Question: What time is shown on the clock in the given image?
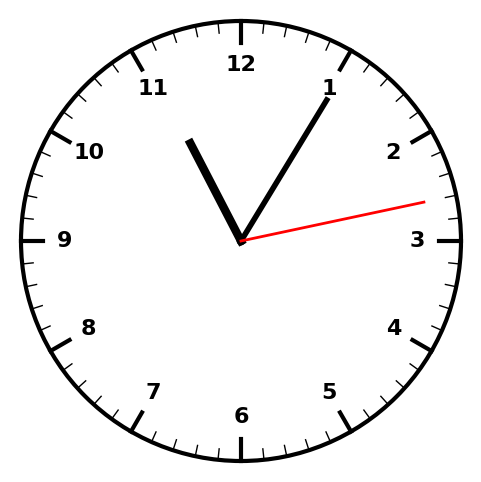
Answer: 11:05:13